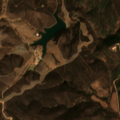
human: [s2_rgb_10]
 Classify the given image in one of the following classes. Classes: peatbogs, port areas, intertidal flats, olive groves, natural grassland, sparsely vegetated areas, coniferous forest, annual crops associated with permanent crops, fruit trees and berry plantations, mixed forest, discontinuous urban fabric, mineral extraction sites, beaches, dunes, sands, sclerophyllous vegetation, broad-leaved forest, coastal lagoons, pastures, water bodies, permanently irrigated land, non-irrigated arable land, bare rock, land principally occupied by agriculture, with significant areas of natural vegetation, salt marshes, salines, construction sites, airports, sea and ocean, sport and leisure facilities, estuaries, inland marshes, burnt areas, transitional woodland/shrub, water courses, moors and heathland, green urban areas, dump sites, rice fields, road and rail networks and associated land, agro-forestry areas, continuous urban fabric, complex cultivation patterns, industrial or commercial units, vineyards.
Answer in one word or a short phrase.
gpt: sclerophyllous vegetation, transitional woodland/shrub